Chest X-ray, PA view. Patient: 39 years old, sex M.
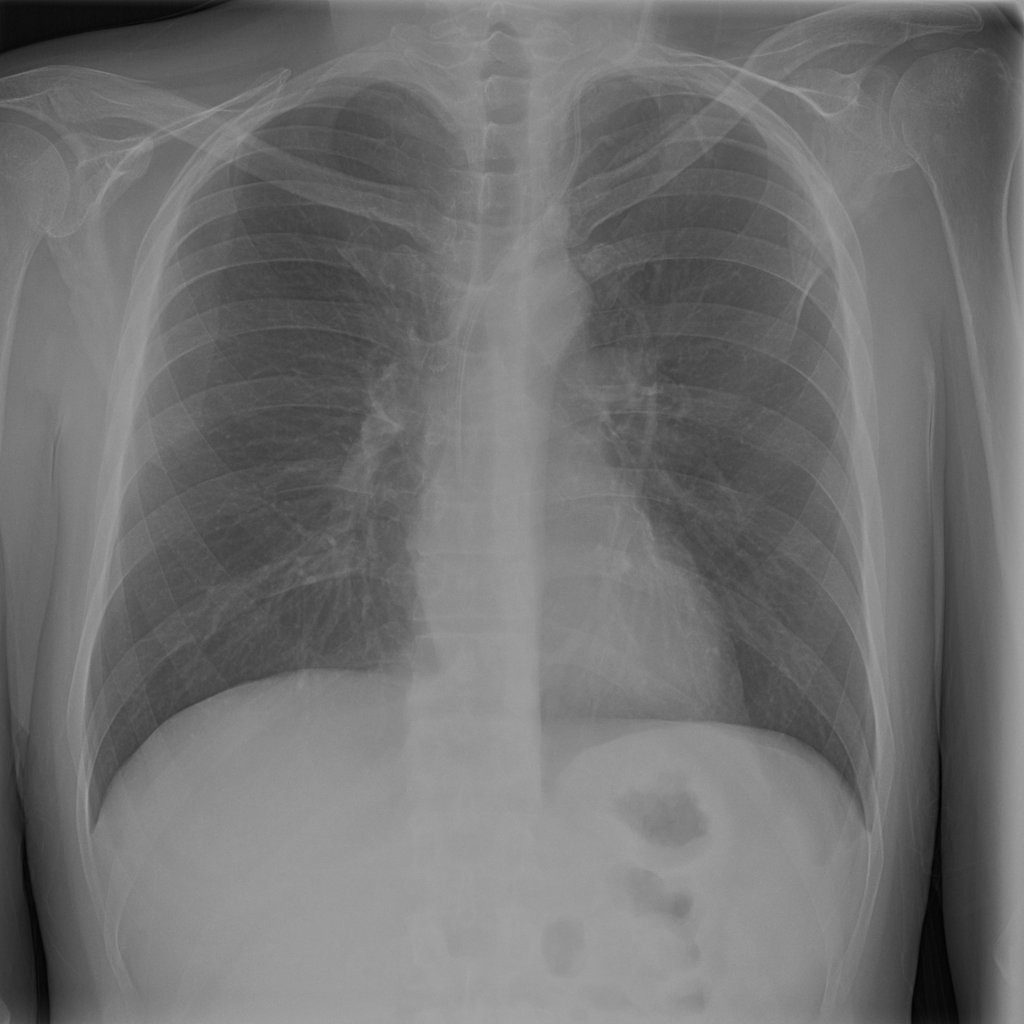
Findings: No Finding